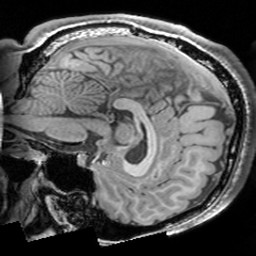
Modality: T1w
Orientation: sagittal
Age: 20
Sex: male
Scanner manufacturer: siemens
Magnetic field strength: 3 T
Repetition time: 1.63 s
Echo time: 0.00311 s